Can you highlight the differences in these two pictures?
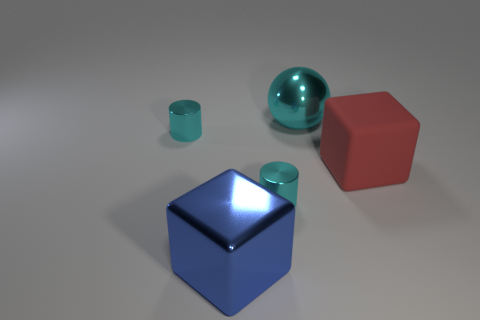
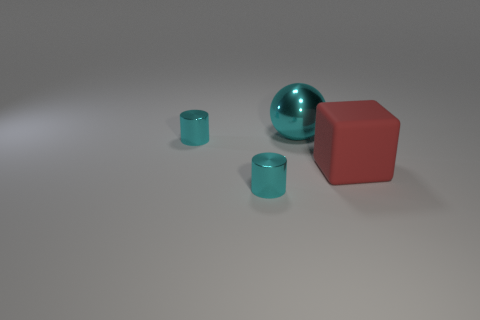
the shiny block is missing
the big blue object has disappeared
the blue thing has disappeared
the blue thing is missing
the shiny block has disappeared
the large blue metal cube left of the cyan metal sphere is no longer there
the large blue metallic block in front of the red object is missing
the large blue metal block in front of the red block has disappeared
the big blue shiny block left of the cyan ball is gone